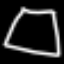
Label: square